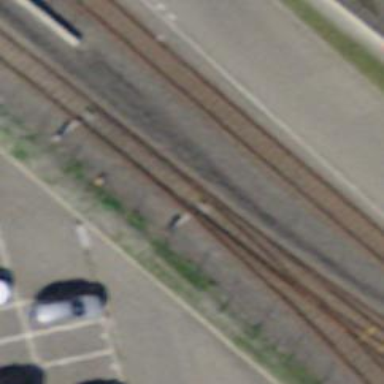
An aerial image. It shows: Single-track railway spur.